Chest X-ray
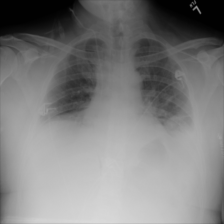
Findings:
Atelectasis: positive
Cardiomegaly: negative
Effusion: negative
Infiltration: negative
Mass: negative
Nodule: negative
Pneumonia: negative
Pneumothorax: negative
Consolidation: negative
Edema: negative
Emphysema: negative
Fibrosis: negative
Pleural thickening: negative
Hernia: negative